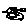
Label: sun